Question: What is the result of this measurement?
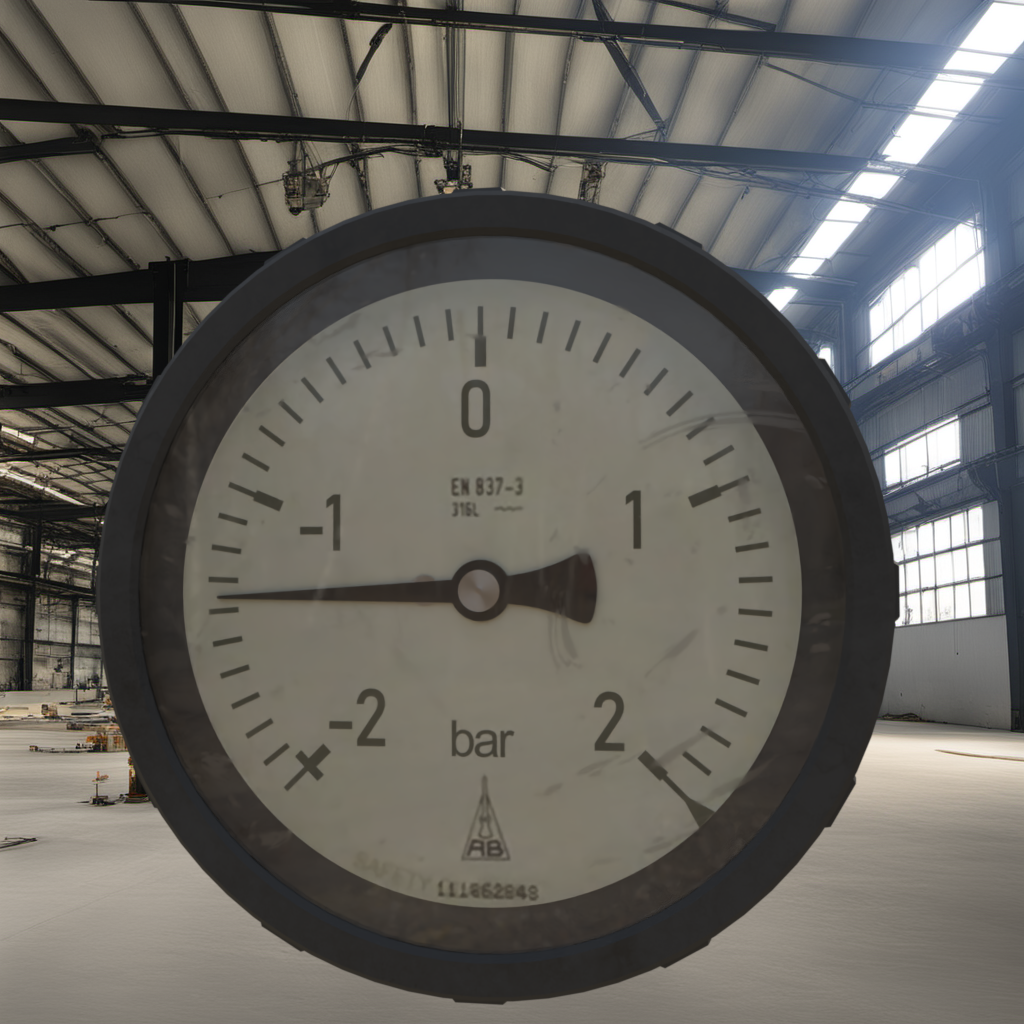
Answer: The result is -1.42
Question: What is the reading range of this measurement?
Answer: The range is from -2 to 2
Question: What is the minimum and maximum value of the measurement shown in the image?
Answer: The minimum value is -2 and the maximum value is 2